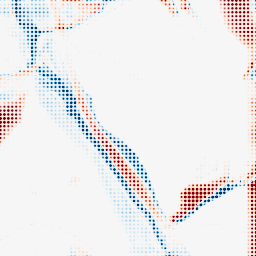
Category: morphological
Decomposition family: morphological_rect
Decomposition parameters: operation: average
width: 50
height: 3
Upsampling method: sinc_hamming
Upsampling parameters: scale: 8
kernel_size: 4
Upsampling scale: 8